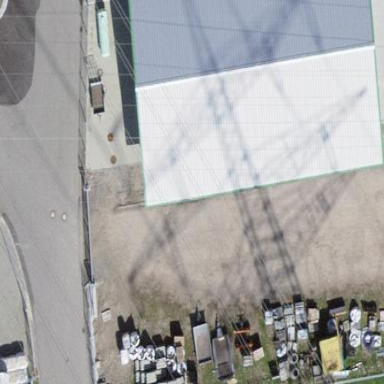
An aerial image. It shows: Warehouse.